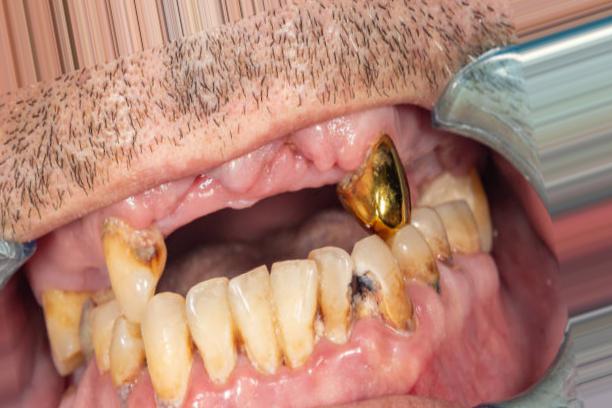
Condition: Caries